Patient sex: M
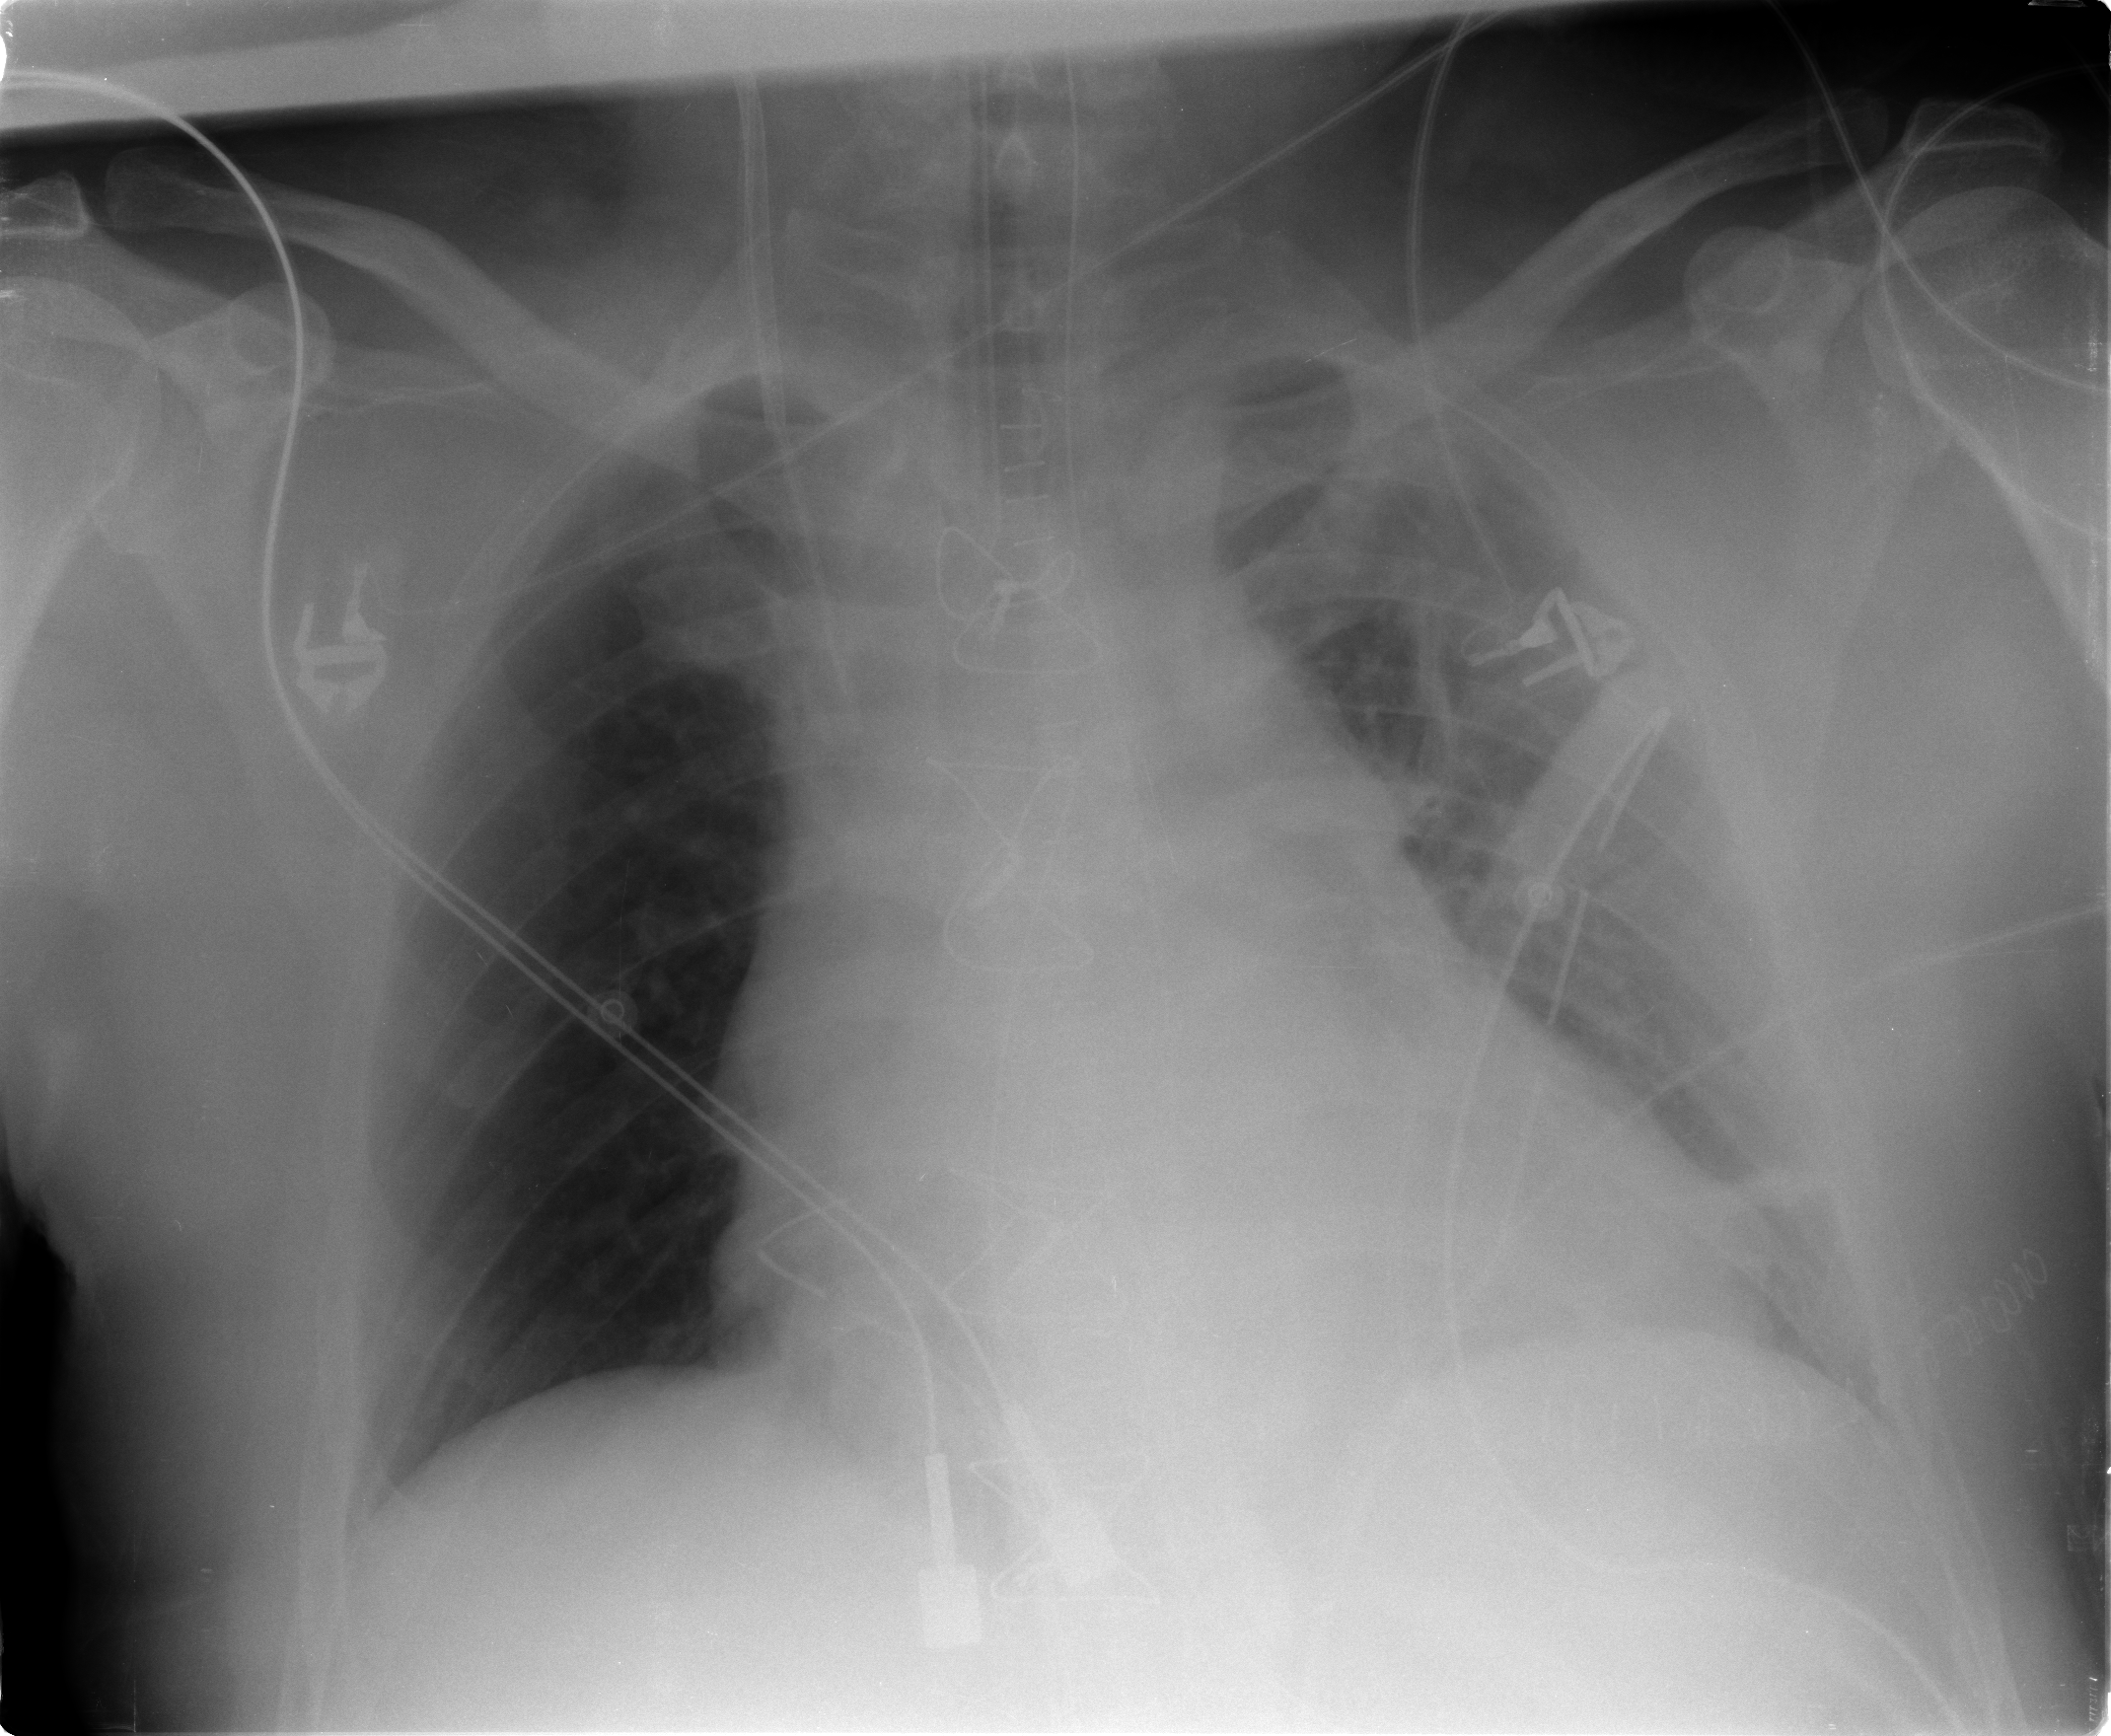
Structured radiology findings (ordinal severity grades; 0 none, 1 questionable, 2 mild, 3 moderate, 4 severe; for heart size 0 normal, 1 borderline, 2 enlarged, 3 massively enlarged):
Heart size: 0
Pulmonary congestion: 0
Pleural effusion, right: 0
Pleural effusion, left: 2
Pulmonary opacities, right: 0
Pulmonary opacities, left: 2
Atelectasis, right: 0
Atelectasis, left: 3